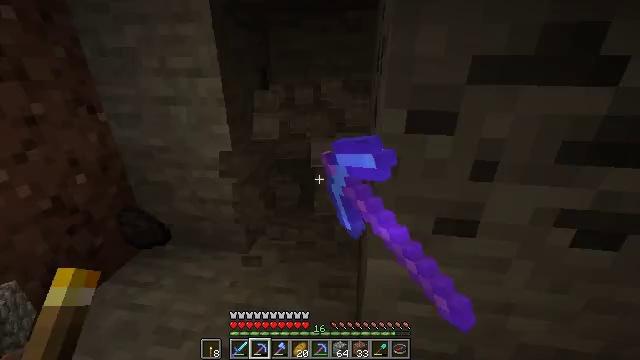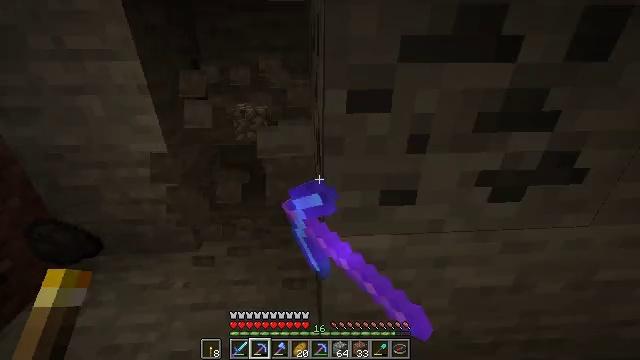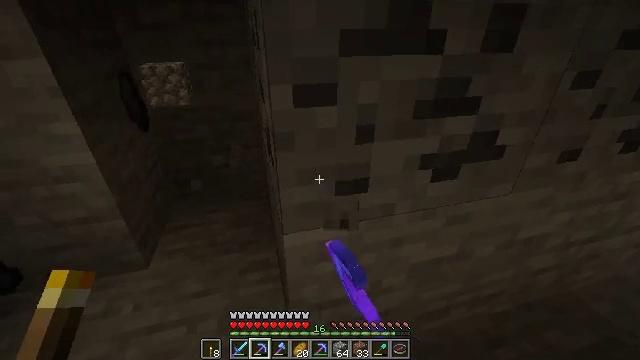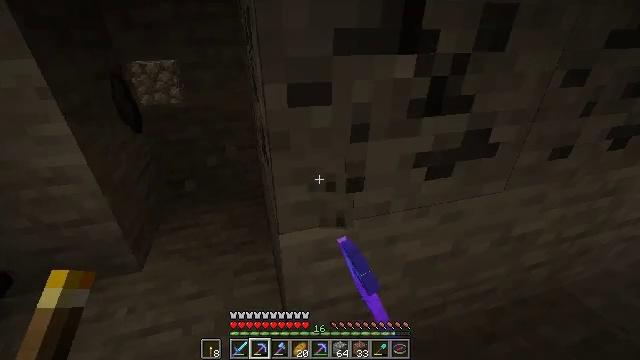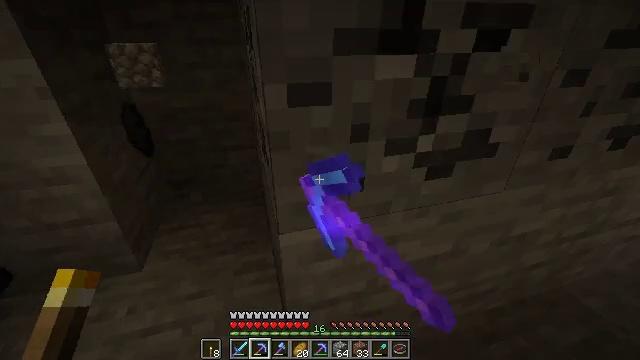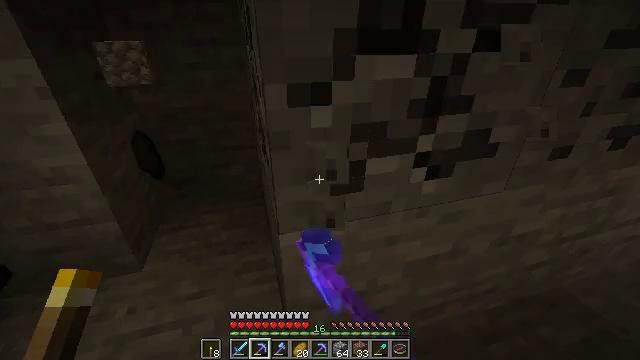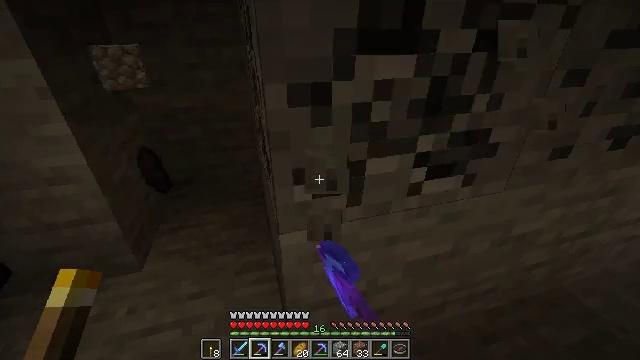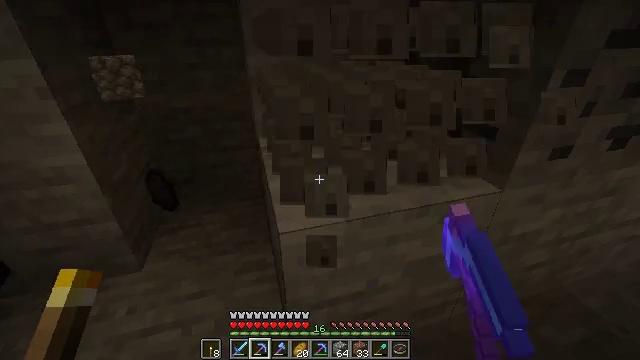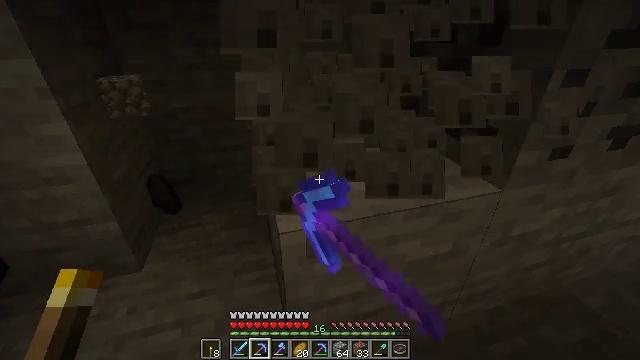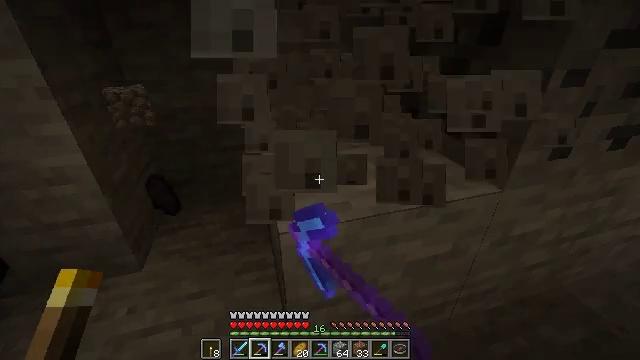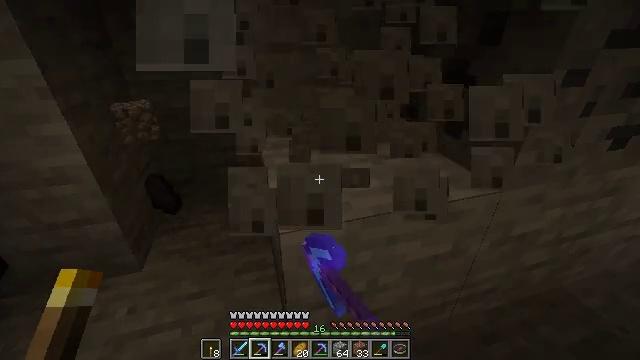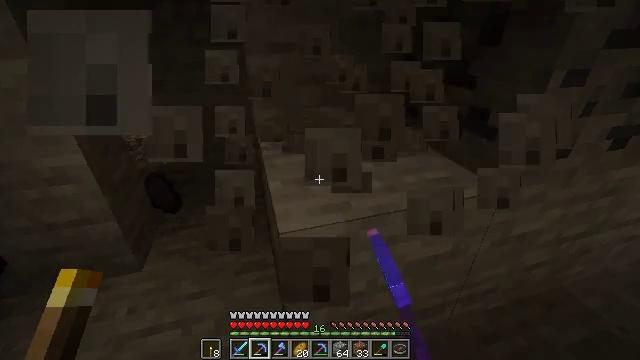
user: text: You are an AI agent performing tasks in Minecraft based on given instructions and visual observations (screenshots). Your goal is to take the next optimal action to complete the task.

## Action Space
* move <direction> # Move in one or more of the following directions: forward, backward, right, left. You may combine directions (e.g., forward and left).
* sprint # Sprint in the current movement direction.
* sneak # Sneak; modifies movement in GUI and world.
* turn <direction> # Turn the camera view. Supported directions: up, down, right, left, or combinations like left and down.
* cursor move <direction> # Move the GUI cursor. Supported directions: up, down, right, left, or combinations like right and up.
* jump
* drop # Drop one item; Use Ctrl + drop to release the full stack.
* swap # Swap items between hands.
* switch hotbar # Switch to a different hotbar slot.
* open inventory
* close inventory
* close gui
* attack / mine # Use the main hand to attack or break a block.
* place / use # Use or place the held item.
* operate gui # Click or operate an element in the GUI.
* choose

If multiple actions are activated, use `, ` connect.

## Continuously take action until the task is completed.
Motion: motion action
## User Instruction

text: Find and mine the coal ore.
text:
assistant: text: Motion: turn right and down, attack / mine
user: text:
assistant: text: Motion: turn right and down, attack / mine
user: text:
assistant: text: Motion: turn right, attack / mine
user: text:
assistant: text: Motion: attack / mine
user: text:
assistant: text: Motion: attack / mine
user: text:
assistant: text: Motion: attack / mine
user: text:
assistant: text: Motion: attack / mine
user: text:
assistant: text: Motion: attack / mine
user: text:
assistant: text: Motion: attack / mine
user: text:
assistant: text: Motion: attack / mine
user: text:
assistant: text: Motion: attack / mine
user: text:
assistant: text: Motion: attack / mine